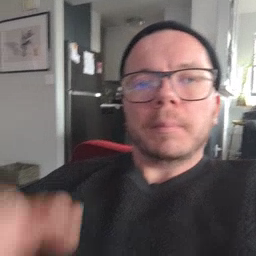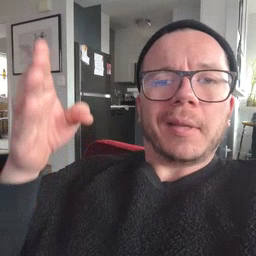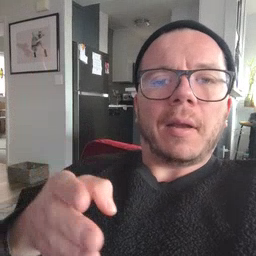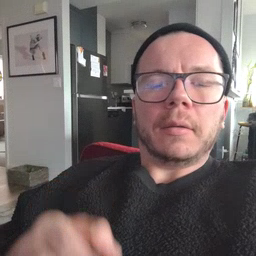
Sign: beside